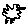
Label: bird